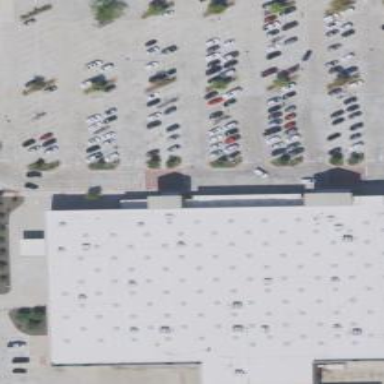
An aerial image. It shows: Supermarket building.